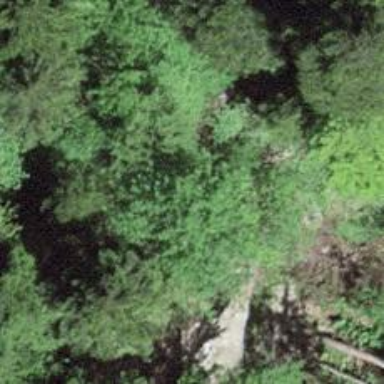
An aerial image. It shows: Natural cliff.